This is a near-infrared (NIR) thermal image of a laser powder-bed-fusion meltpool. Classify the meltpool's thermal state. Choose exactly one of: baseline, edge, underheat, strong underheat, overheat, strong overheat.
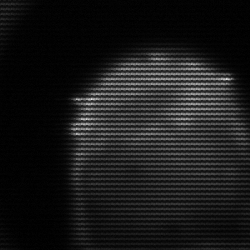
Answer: edge